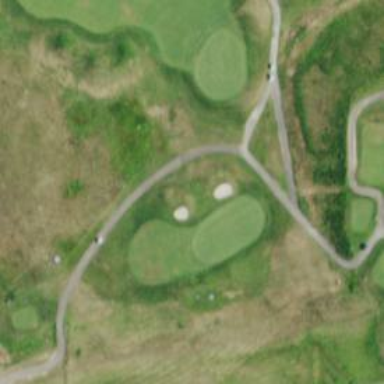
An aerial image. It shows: Asphalt service road that appears to be golf cart path.